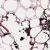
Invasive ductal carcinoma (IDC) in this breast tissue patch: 0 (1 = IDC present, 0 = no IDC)